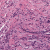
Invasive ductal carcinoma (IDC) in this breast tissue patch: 1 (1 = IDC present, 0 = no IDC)